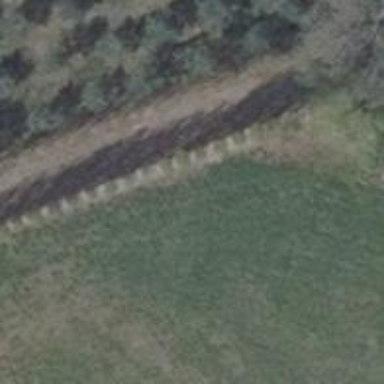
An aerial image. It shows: Path on the ground.